Question: I've just create table and add data to rows. Now I need to delete some rows, but I can't do it using mysql-wokbench. Delete rows is disabled. Also I can't edit data, when I choose "Edita table Data". Can you help me? Why is it so?
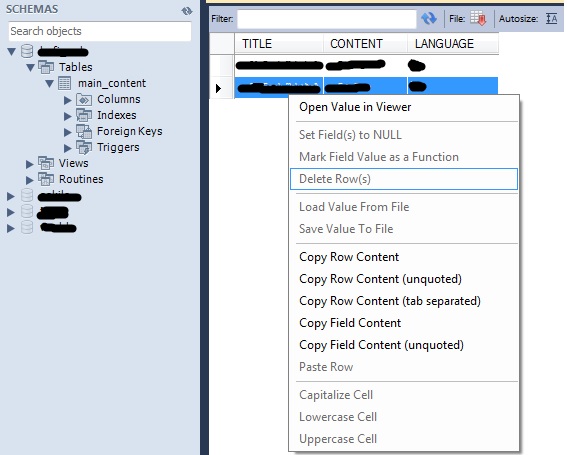
Answer: In order to be able to edit the result set from a query like 'SELECT * from table' the table must have a primary key defined, as this is what WB uses to find a certain record.